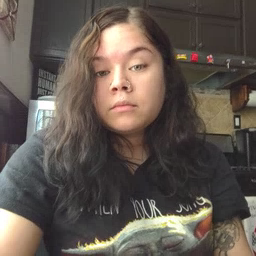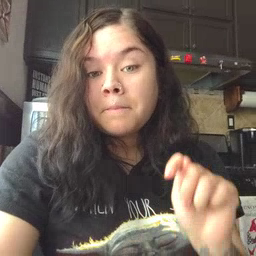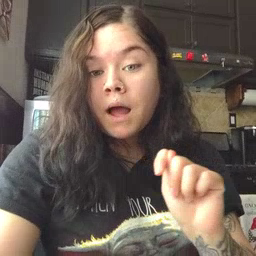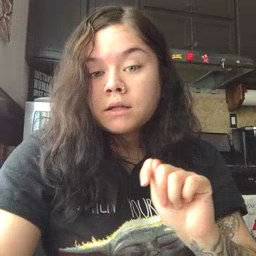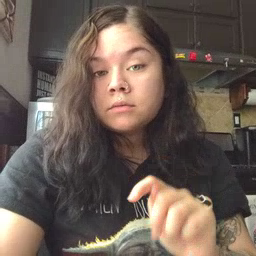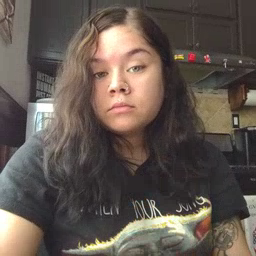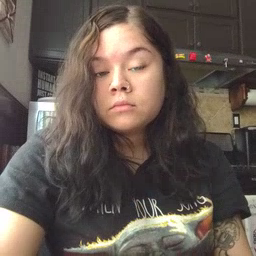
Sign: potty